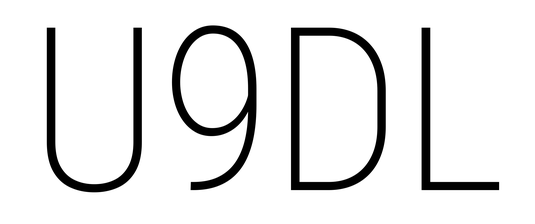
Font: Roboto_Condensed_ExtraLight